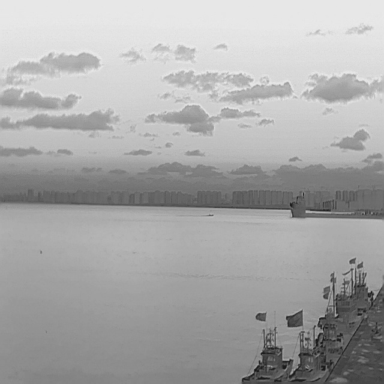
There are four bulk_carriers in the infrared image.